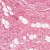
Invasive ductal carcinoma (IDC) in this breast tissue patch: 0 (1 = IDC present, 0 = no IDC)